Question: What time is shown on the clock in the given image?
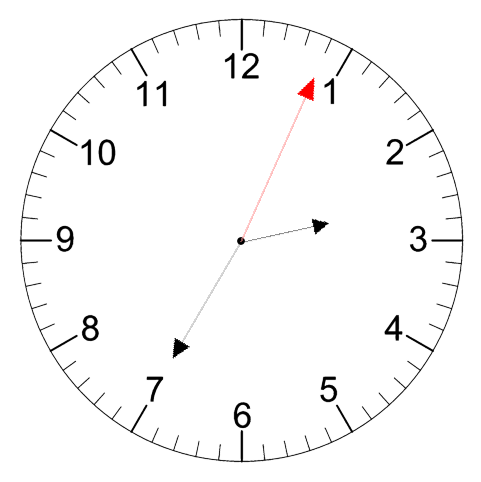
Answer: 02:35:04